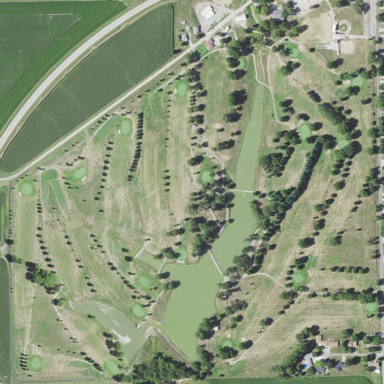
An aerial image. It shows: Golf course surrounded by greenery.